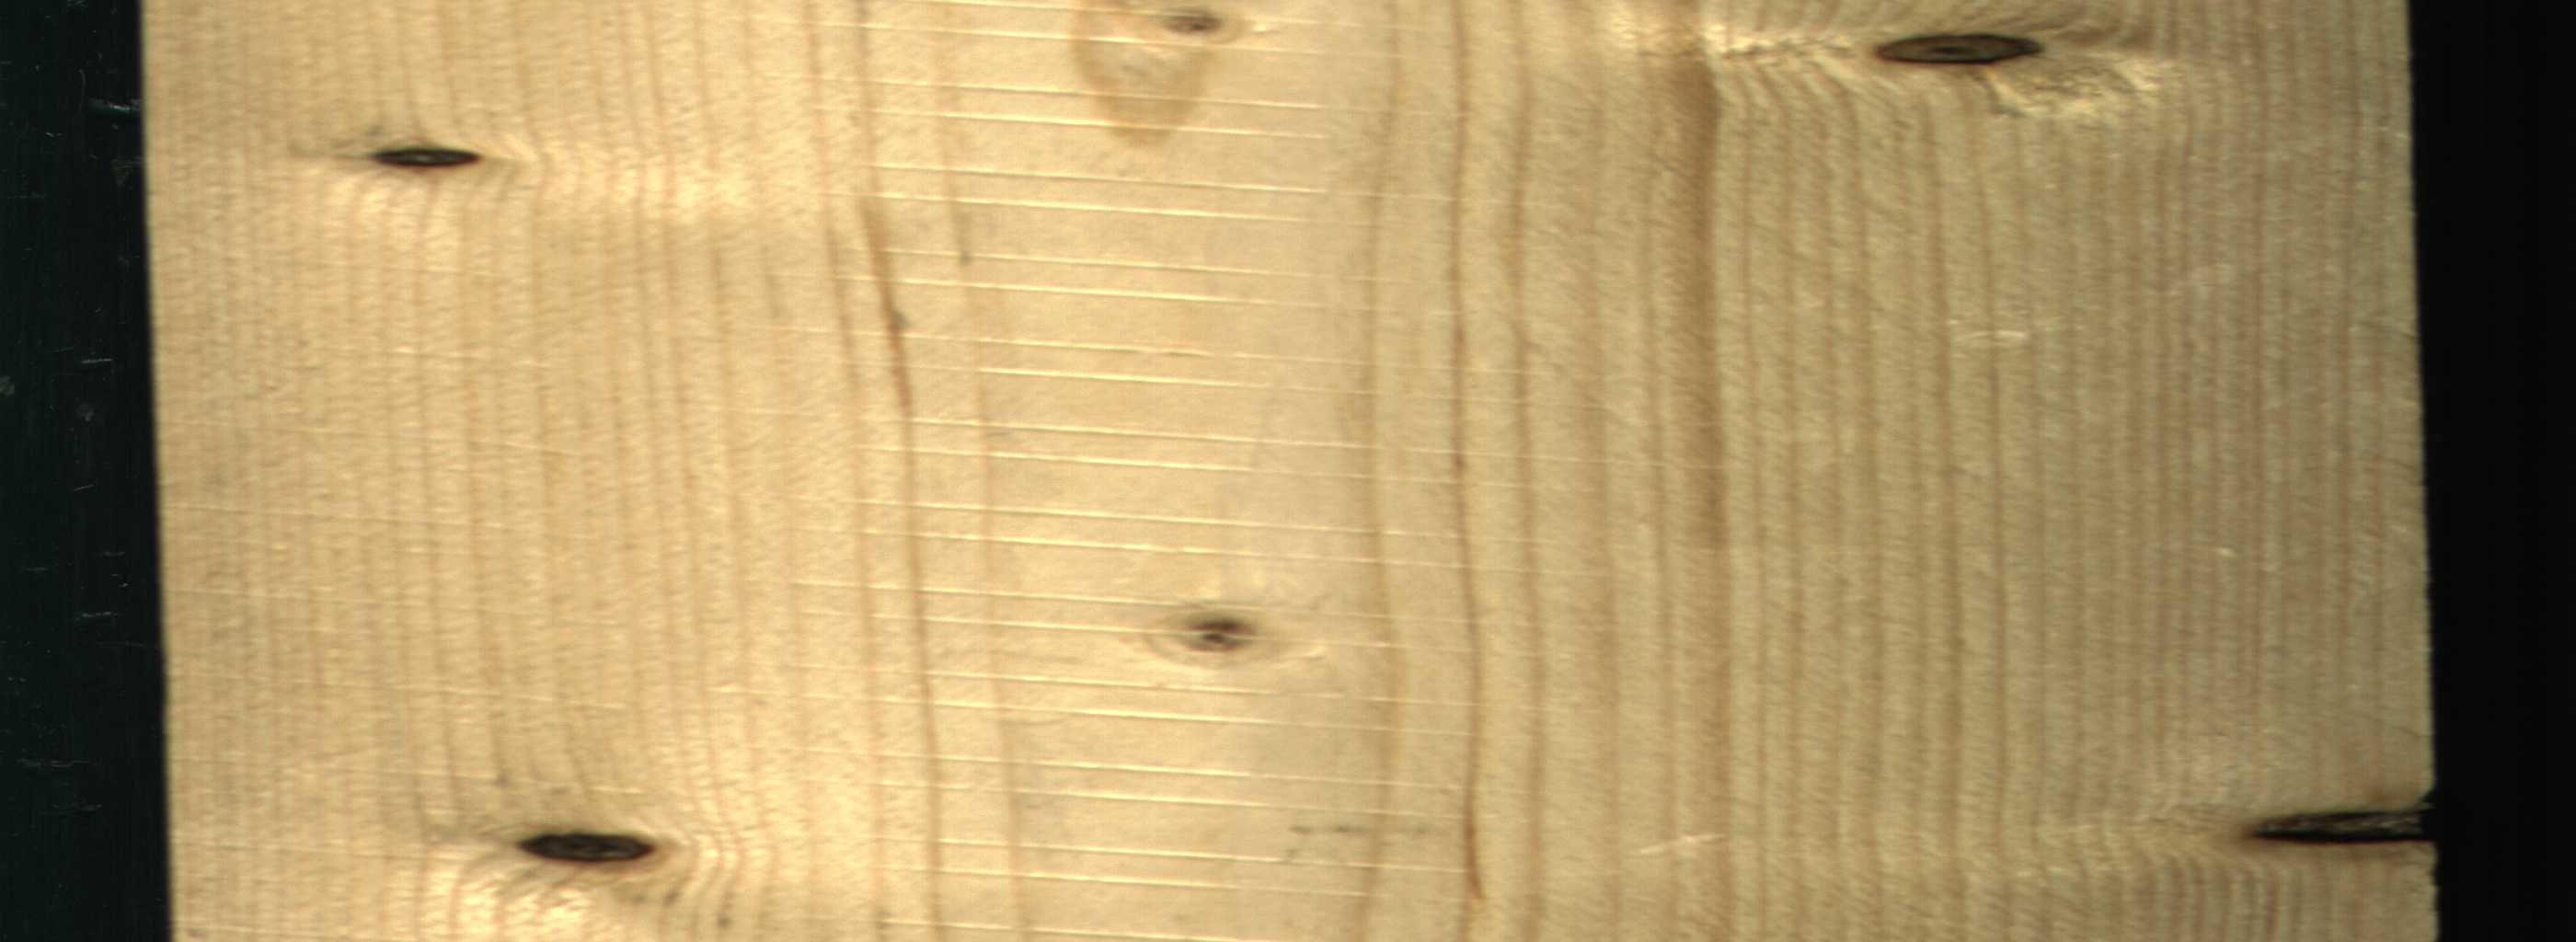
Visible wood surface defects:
Knot_missing
Dead_Knot
Dead_Knot
Dead_Knot
Live_Knot
Live_Knot